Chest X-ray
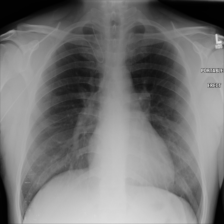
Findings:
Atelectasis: negative
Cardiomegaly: negative
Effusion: negative
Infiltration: negative
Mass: negative
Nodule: negative
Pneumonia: negative
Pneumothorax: negative
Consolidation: negative
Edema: negative
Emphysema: negative
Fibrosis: negative
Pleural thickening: negative
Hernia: negative